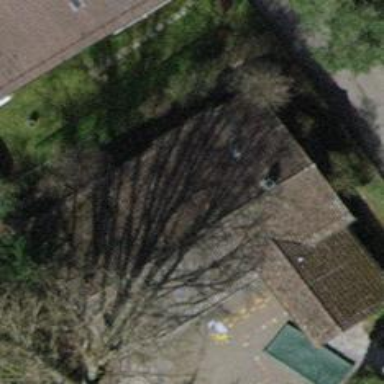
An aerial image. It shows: Kindergarten building.